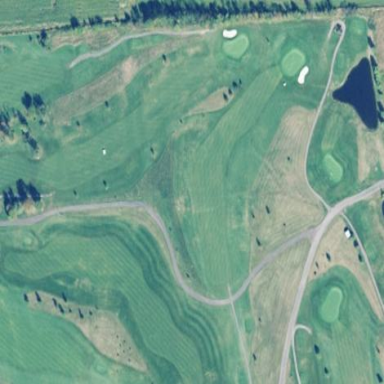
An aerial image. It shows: Golf fairway in the image.